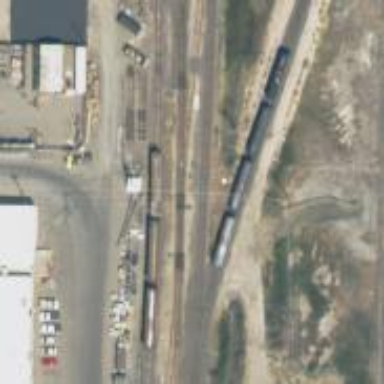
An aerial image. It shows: Rail spur service.